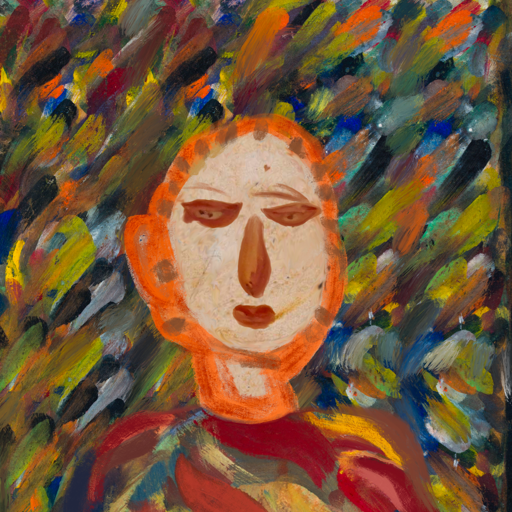
Background: An_Impression, Head And Neck Front: Rupkatha, Face Front: Pious_Lady, Bust: Mother_And_Son_Son, Hair Front: Blank, Head Accessory: Blank, Second Necklace: Blank, Necklace: Blank, Baby: Blank